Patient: sex M, age 64
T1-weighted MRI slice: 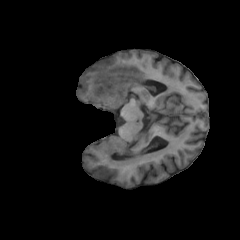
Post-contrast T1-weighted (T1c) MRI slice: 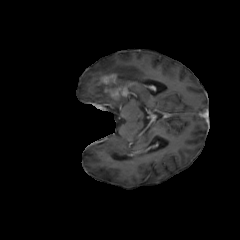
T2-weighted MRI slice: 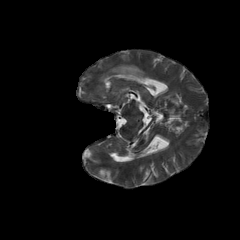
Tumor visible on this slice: yes
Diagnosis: Glioblastoma, IDH-wildtype
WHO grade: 4